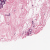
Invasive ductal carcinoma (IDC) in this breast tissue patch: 0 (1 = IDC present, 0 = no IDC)